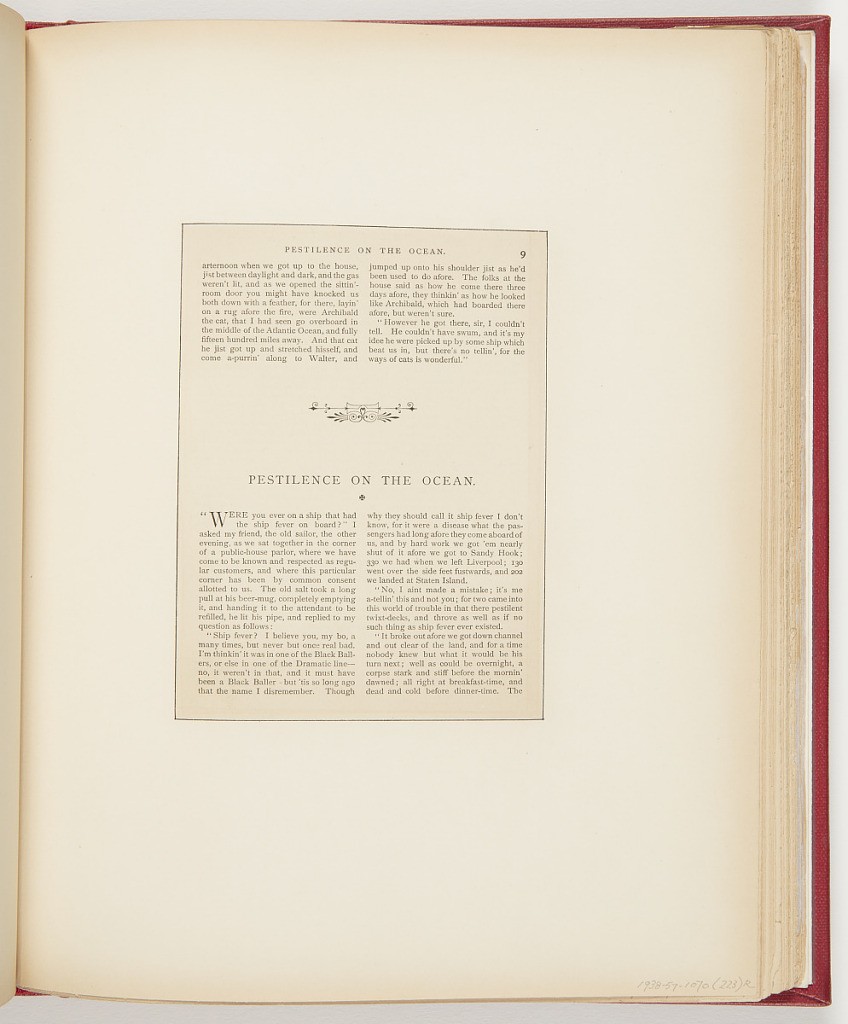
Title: Pestilence of The Ocean
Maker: Frederick Stuart Church, American, 1842–1924
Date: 1878
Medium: Printed in black ink on paper
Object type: Ephemera
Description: Short story on a fever plaguing passenger on a boat